Interaction volume radius: 10 \u00c5
Interaction volume height: 25 \u00c5
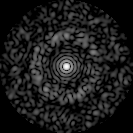
Disorder parameter: 0.8417